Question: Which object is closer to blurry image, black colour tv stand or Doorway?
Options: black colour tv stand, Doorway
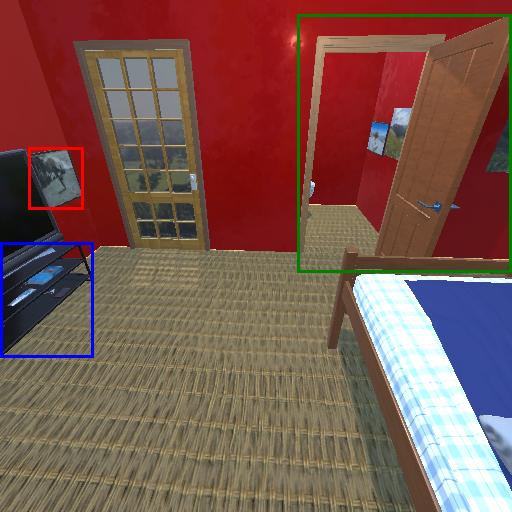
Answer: black colour tv stand